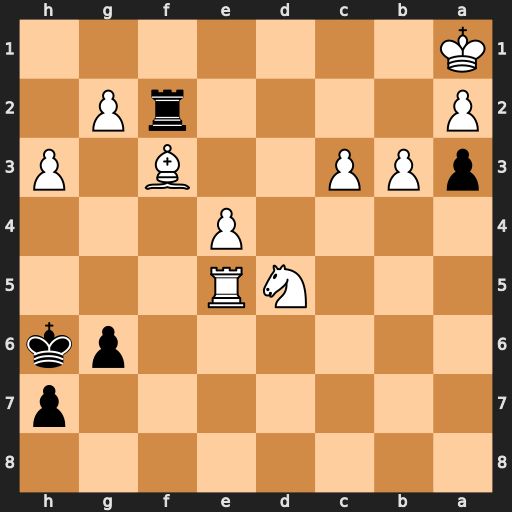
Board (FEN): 8/7p/6pk/3NR3/4P3/pPP2B1P/P4rP1/K7
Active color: b
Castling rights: -
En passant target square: -
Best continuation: Rf1+ Bd1 Rxd1#